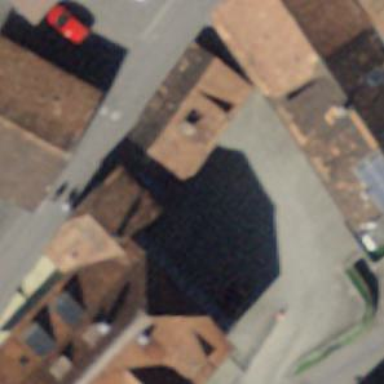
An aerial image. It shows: Garage.